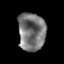
Tissue: prostate
Cell type: T cells
Senescence score: 0.3366
Nuclear area (px): 1011
Mean DAPI intensity: 118.438